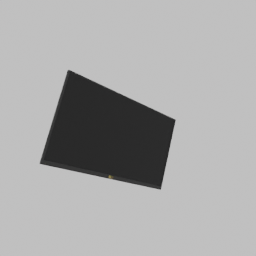
Label: electronics